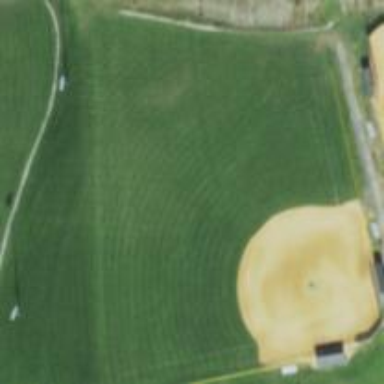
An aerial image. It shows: Baseball pitch for leisure land.